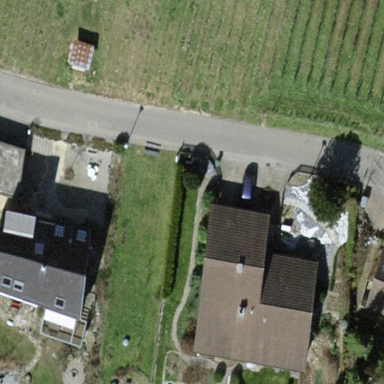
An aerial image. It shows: Detached building with gabled roof.